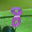
Label: 8